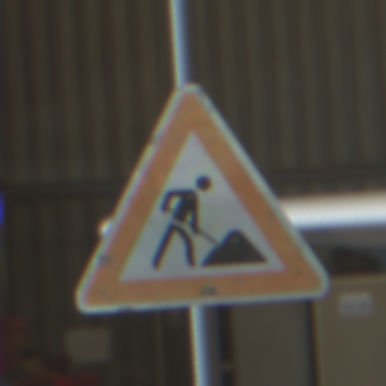
Verkehrszeichen: Arbeitsstelle
Umgebung: Indoor, Urban
Tageszeit: Midday
Wetter: NotSpecified
Licht: Natural
Jahreszeit: NotSpecified
Kontrast: MediumContrast